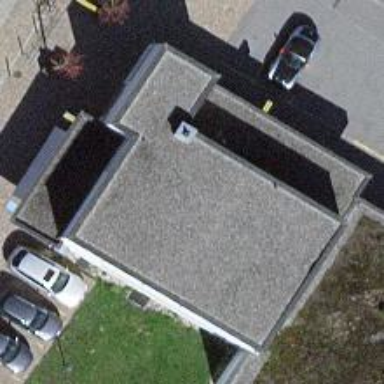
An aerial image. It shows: Post office.